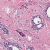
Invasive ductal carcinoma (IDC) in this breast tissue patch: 0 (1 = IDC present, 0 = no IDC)